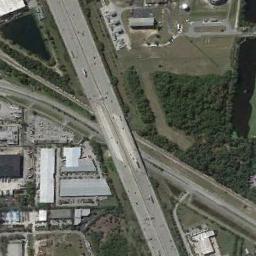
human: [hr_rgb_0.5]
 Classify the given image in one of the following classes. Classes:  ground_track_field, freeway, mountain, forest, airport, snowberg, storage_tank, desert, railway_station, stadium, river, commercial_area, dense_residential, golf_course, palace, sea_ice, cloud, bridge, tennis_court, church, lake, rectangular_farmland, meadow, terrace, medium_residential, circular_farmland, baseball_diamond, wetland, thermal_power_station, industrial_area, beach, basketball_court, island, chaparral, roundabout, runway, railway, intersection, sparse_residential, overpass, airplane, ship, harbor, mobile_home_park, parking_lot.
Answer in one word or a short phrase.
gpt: overpass